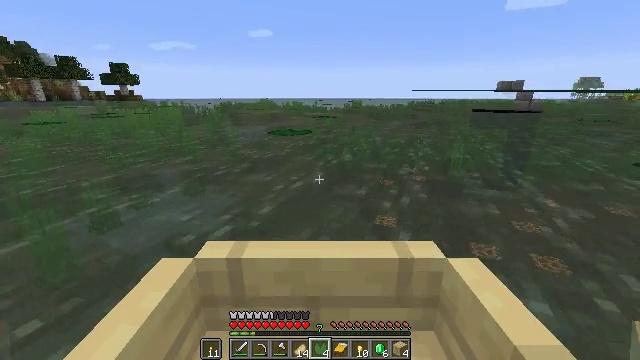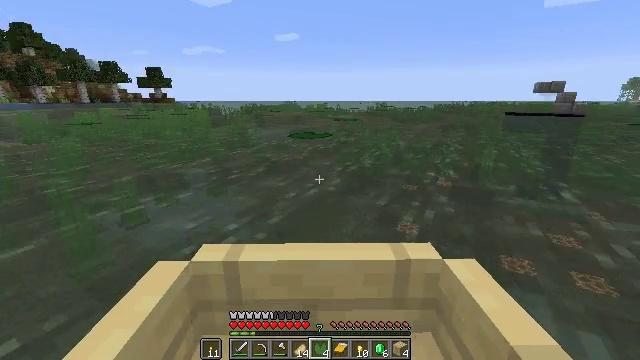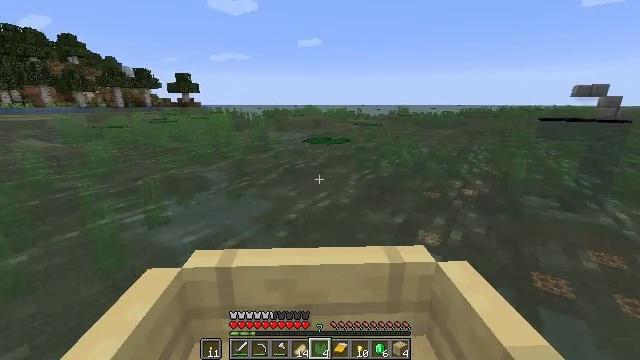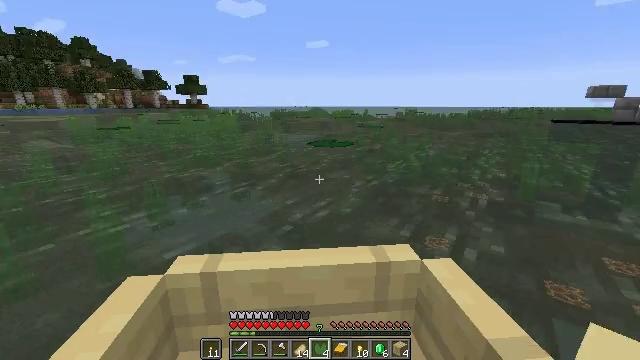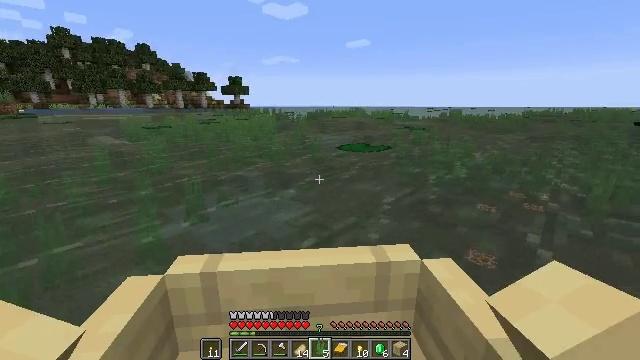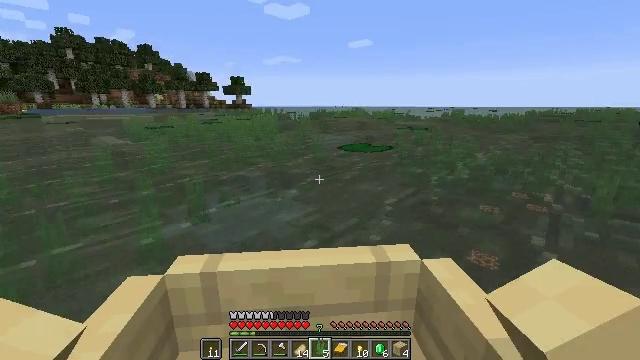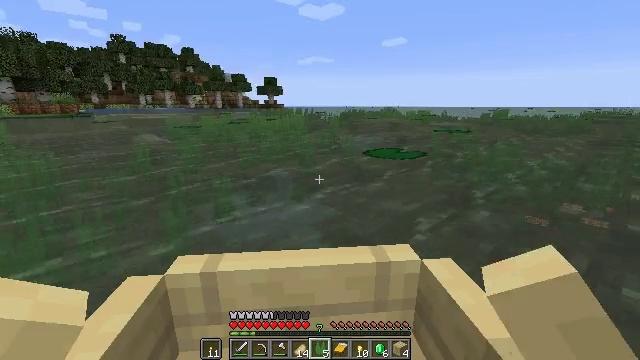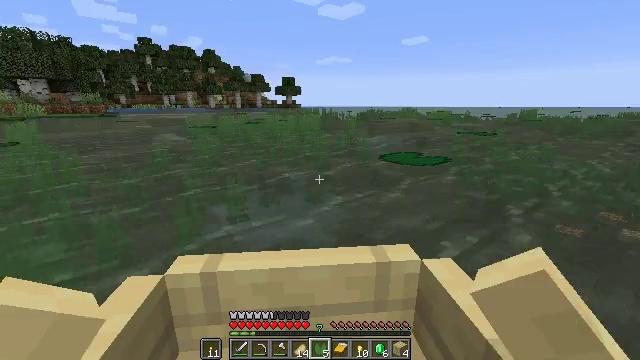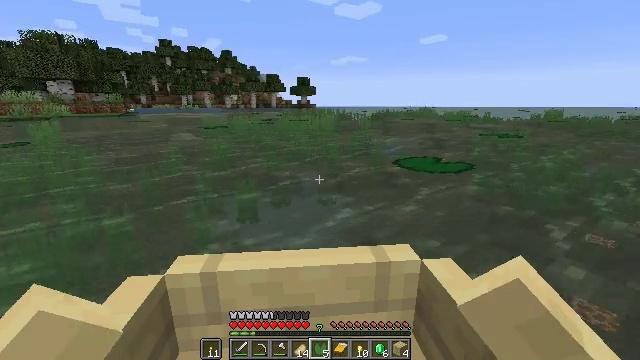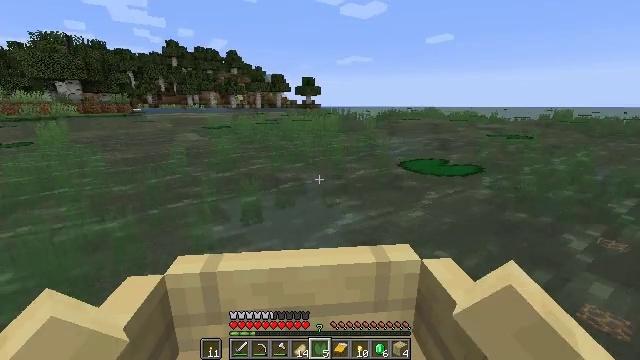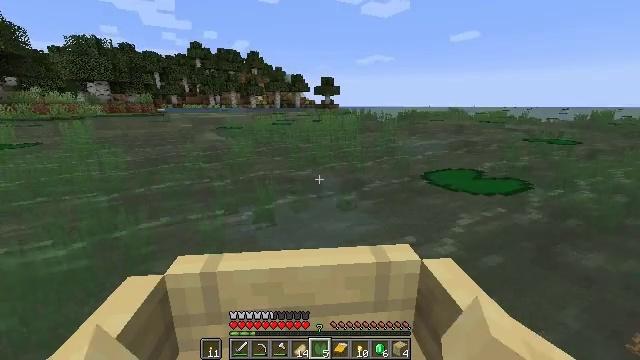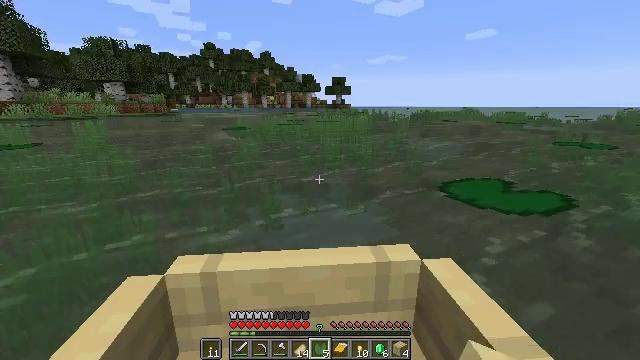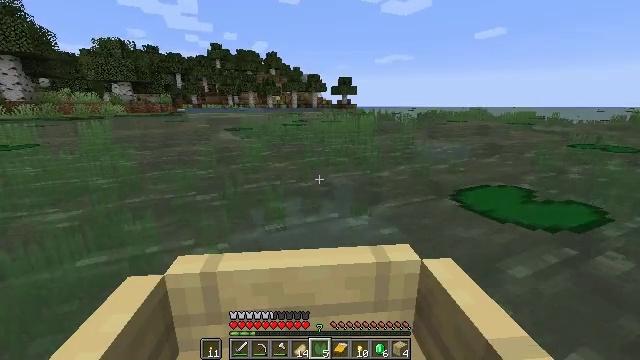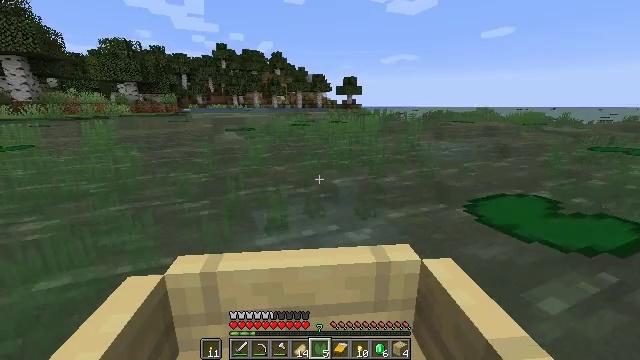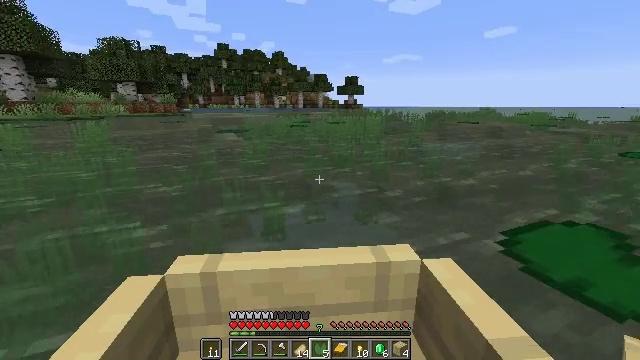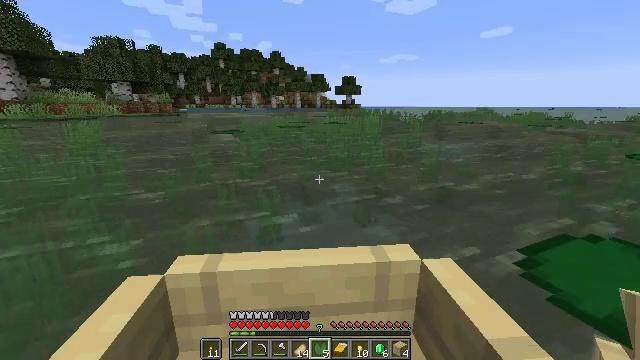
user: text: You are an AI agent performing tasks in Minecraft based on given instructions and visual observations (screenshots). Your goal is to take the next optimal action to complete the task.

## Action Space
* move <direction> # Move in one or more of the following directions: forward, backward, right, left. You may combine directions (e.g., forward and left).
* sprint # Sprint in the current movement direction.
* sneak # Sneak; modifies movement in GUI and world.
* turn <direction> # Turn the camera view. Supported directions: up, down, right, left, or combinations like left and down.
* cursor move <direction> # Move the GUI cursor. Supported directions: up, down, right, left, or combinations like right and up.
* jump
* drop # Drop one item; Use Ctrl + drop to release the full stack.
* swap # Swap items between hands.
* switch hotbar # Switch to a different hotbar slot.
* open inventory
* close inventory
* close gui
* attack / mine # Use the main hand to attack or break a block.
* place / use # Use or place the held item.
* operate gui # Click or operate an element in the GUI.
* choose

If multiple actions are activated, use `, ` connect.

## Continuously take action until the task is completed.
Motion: motion action
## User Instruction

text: Remove a lily pad from the inventory.
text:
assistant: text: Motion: move forward
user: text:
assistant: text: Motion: move forward, turn right
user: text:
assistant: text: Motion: move forward, turn right
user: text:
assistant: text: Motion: move forward
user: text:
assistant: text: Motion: move forward
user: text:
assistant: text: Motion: move forward
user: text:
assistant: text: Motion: move forward
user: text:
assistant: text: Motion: move forward
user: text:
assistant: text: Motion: move forward
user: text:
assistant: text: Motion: move forward
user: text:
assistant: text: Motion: move forward
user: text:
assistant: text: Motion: move forward and move right
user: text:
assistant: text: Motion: move forward and move right
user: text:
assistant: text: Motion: move forward and move right
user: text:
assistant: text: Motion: move forward and move right
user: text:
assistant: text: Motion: move forward and move right
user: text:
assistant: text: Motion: move forward and move right
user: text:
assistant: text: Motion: move forward and move right
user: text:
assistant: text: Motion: move forward and move right
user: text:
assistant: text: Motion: move forward and move right
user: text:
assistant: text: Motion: move forward and move right
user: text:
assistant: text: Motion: move forward
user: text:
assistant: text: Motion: move forward
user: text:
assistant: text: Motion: move forward
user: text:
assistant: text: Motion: move forward
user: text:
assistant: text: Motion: move forward
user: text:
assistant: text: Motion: move forward, turn right
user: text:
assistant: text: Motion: move forward, turn right
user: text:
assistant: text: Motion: move forward and move right, turn right
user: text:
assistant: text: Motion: move forward and move right